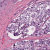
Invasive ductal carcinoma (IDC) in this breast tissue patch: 1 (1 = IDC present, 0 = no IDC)